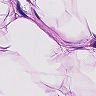
Metastatic tissue present: no